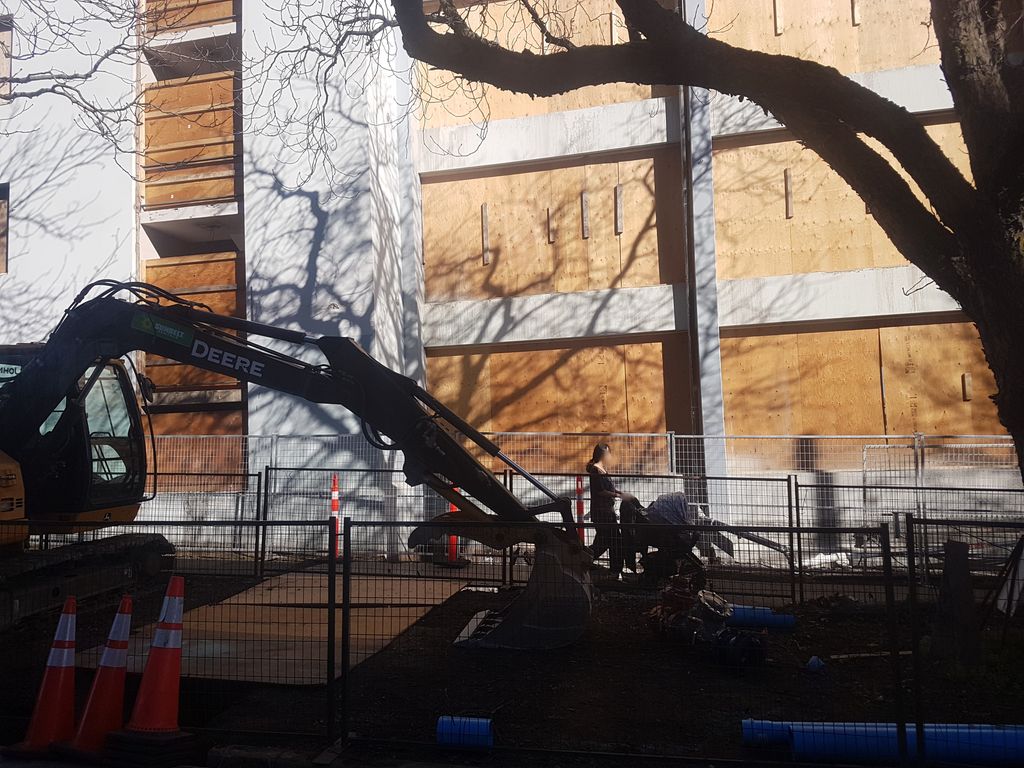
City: victoria